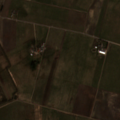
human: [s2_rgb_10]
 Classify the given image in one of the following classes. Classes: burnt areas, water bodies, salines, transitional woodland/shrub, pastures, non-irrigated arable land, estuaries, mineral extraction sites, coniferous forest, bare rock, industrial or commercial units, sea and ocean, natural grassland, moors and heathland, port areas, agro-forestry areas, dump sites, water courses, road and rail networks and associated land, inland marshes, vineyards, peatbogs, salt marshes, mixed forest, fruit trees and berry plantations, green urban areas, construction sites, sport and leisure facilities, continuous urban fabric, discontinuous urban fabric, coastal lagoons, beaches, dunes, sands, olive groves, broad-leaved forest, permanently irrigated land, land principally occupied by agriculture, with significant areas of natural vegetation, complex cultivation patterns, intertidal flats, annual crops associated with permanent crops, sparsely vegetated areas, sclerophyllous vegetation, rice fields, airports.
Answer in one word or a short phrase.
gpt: non-irrigated arable land, fruit trees and berry plantations, complex cultivation patterns